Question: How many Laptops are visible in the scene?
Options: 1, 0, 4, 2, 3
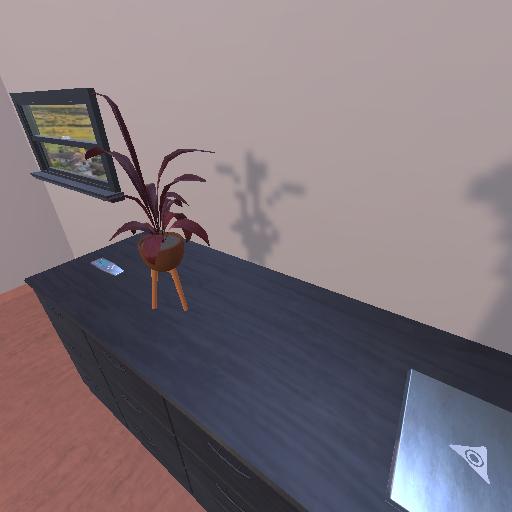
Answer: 1